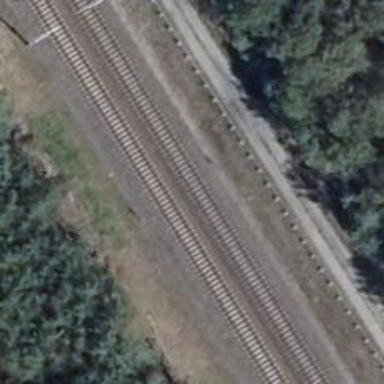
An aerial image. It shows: Railway signal.